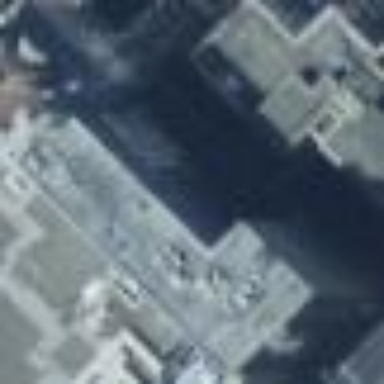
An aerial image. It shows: Commercial building.